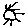
Label: sun